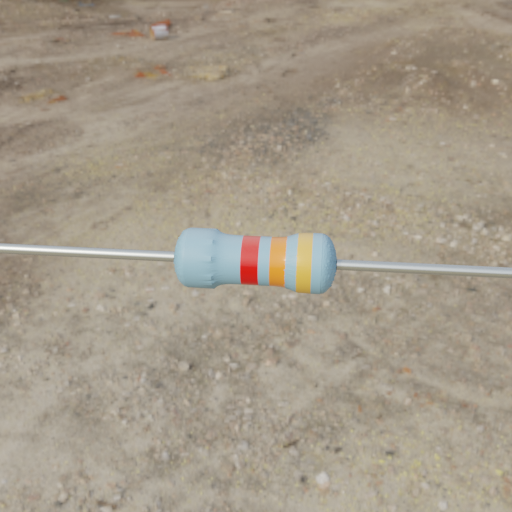
Resistor colour bands (in order): red, orange, gold